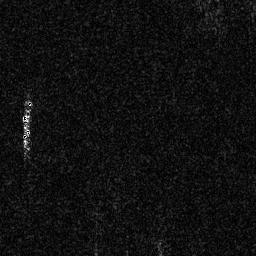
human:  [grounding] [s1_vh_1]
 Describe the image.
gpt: In the satellite image, there is  <ref>1 medium ship </ref> <box>[[7, 37, 13, 58, 0]]</box> located at left.